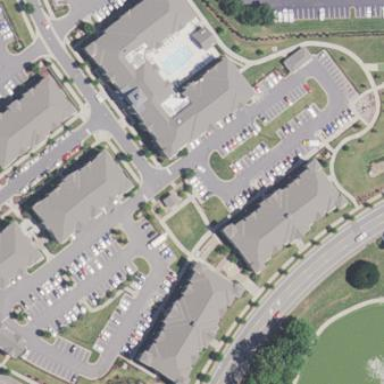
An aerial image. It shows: Residential area with apartments.